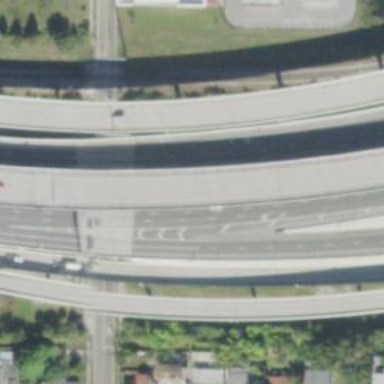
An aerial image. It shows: Asphalt motorway link.